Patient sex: M
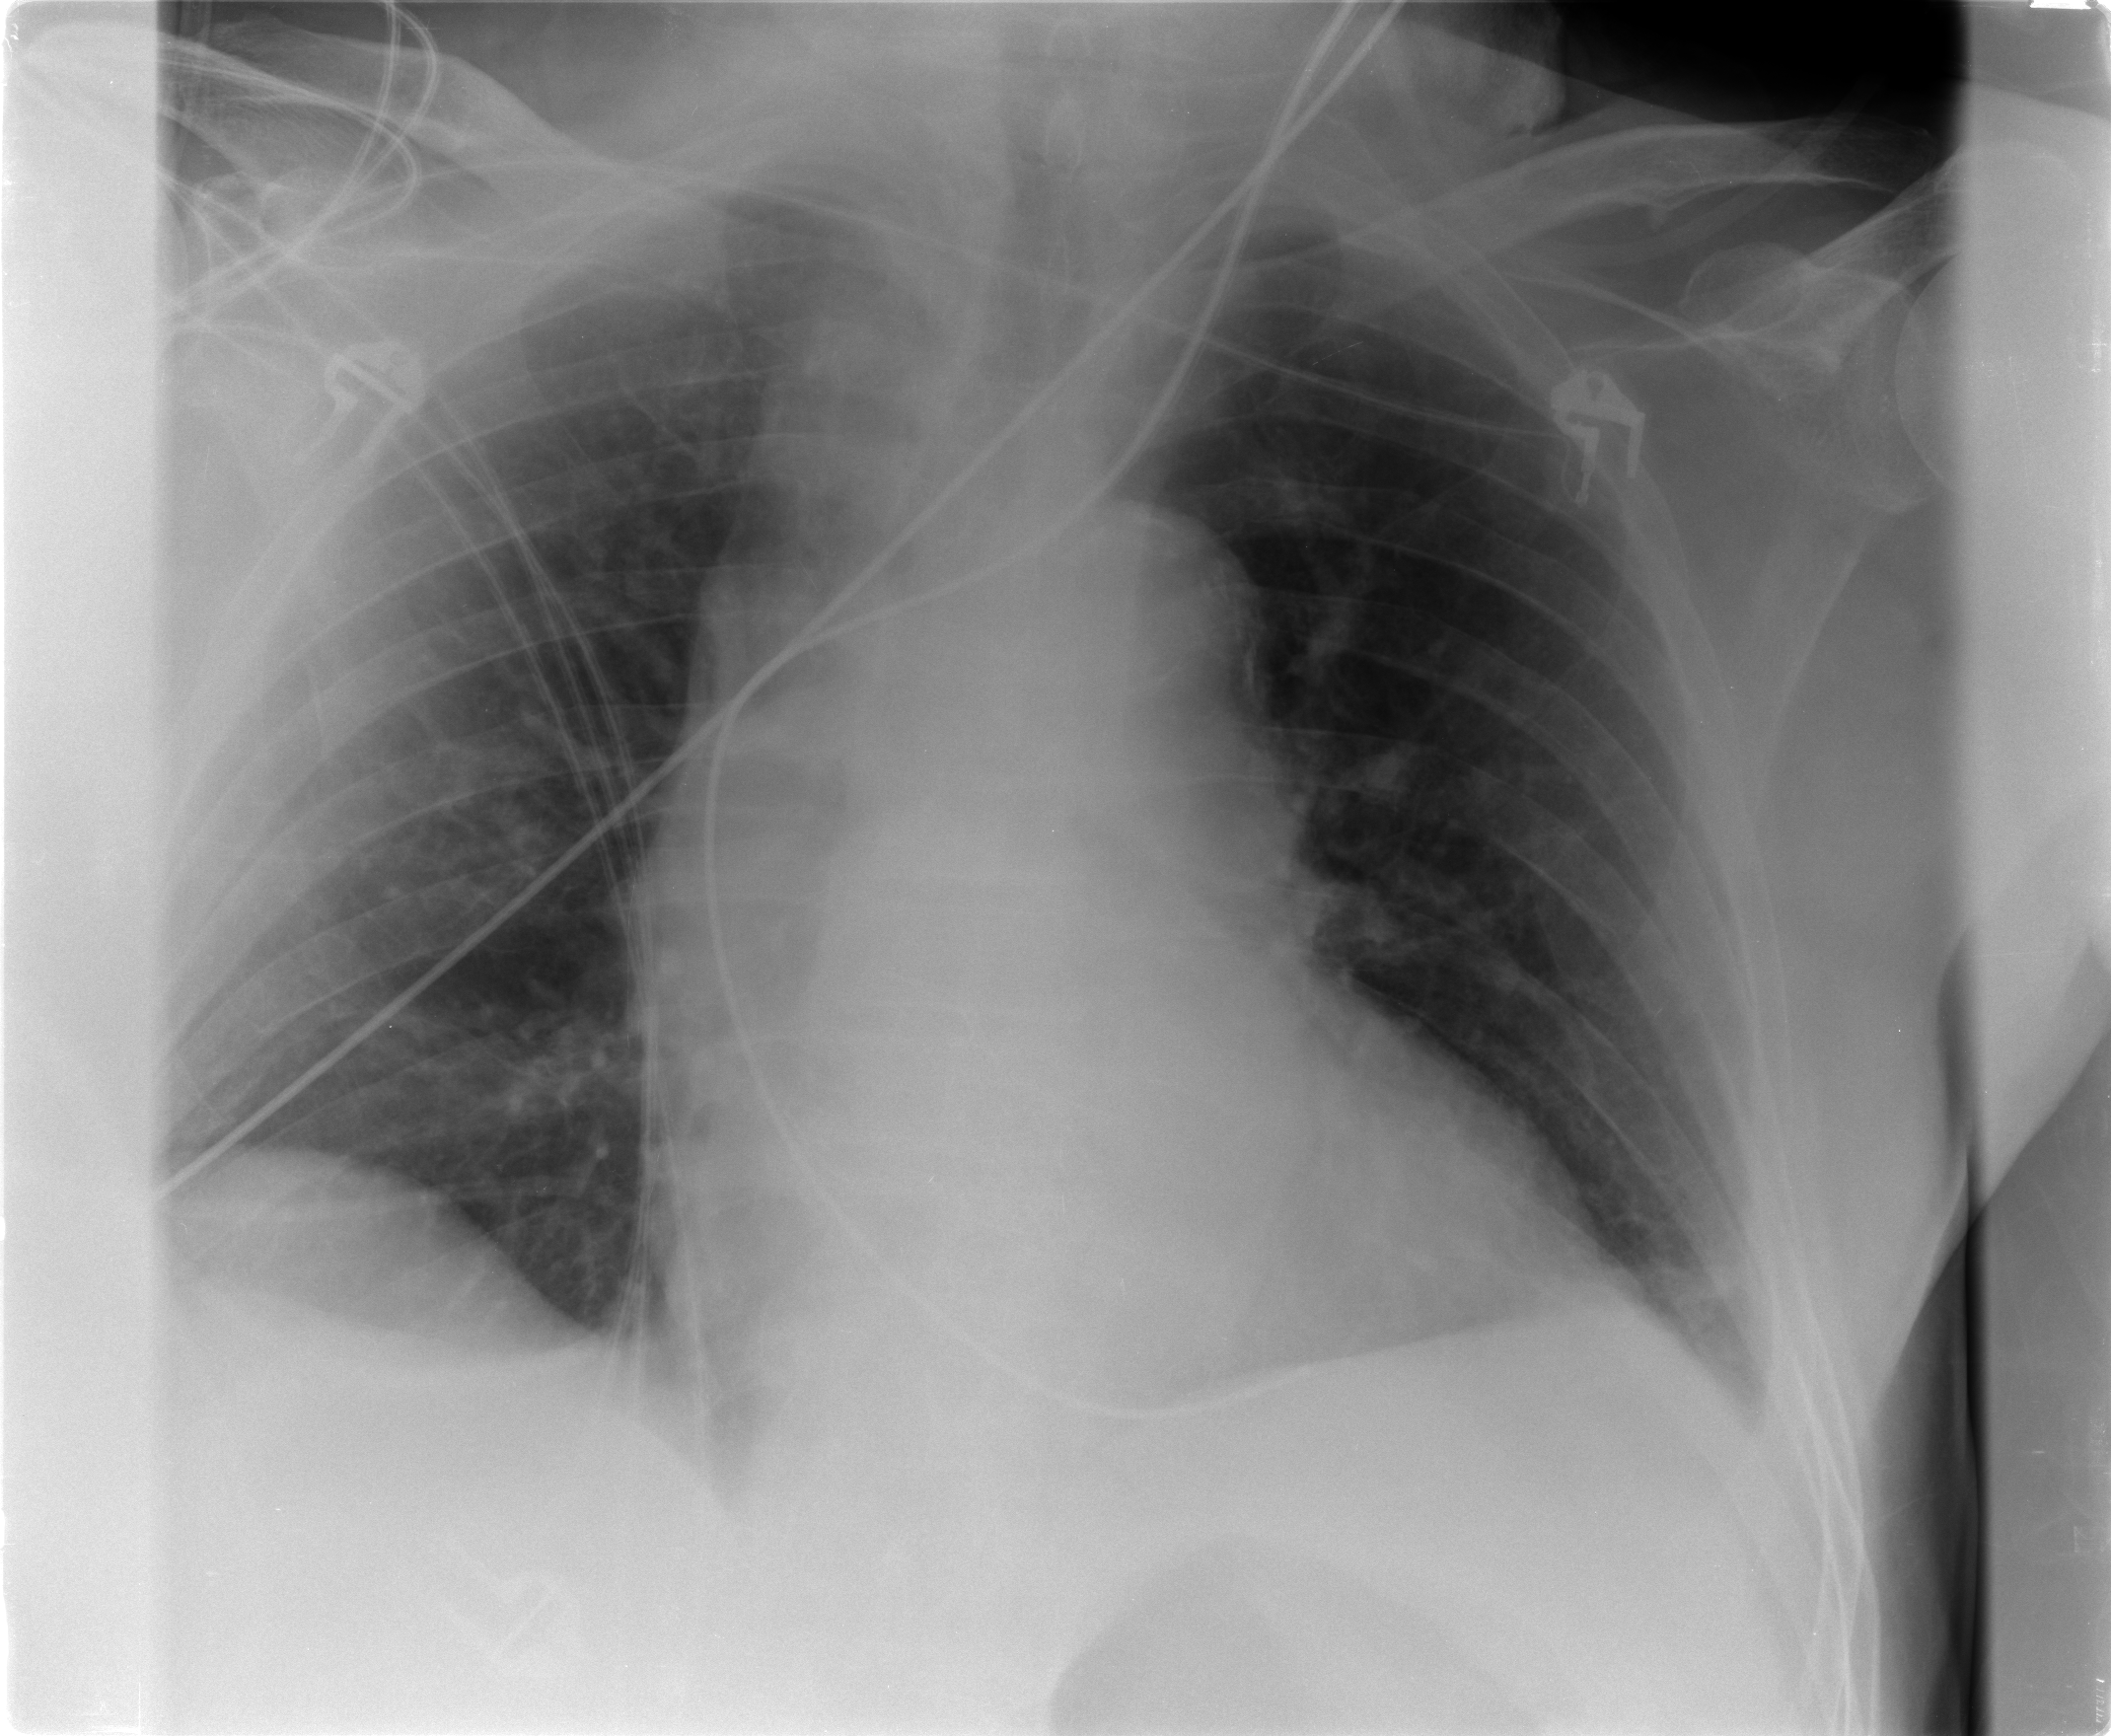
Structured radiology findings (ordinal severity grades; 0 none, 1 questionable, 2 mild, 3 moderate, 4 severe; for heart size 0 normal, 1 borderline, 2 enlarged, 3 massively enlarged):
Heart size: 1
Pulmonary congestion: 0
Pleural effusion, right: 0
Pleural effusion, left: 0
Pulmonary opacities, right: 0
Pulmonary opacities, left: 0
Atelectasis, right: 0
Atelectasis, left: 2